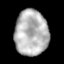
Tissue: lung
Cell type: Epithelial cells
Senescence score: 0.1792
Nuclear area (px): 1494
Mean DAPI intensity: 179.926